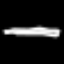
Label: pencil